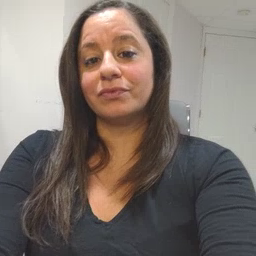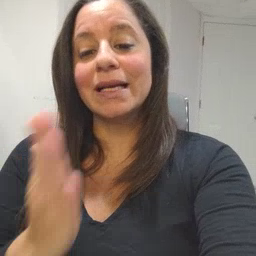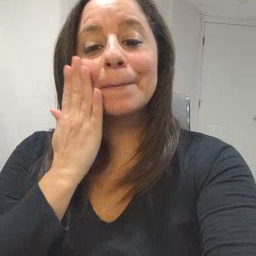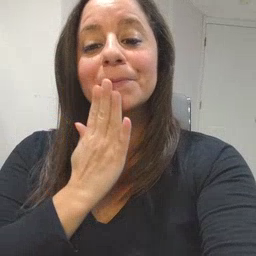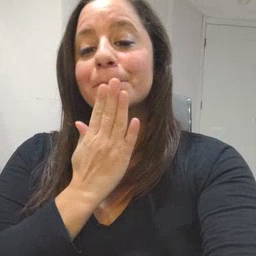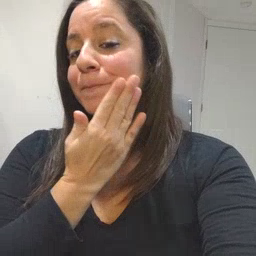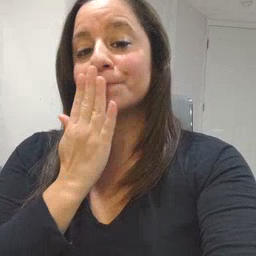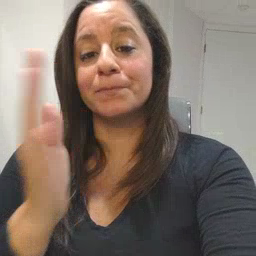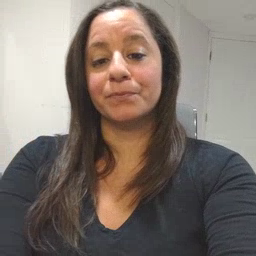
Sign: napkin